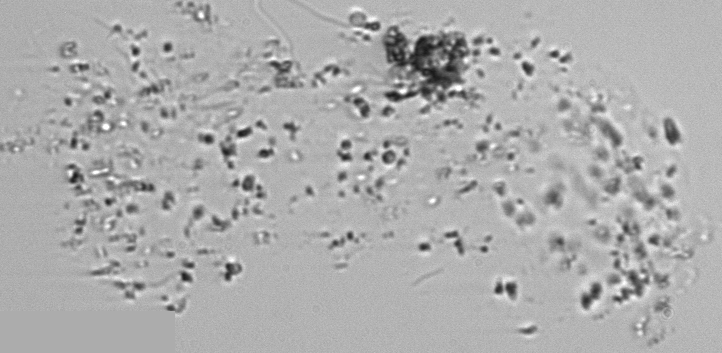
Label: Phaeocystis